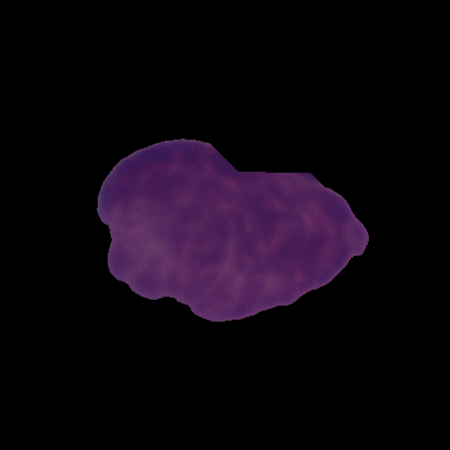
Label: cancer